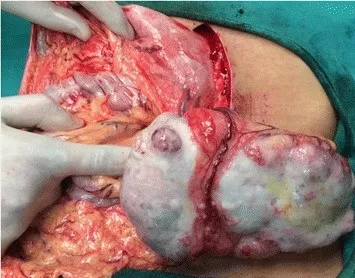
Intra operative finding of a large omental tumor in the left hypochondrium region with areas of ulceration.
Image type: medical_photograph (other_medical_photograph)